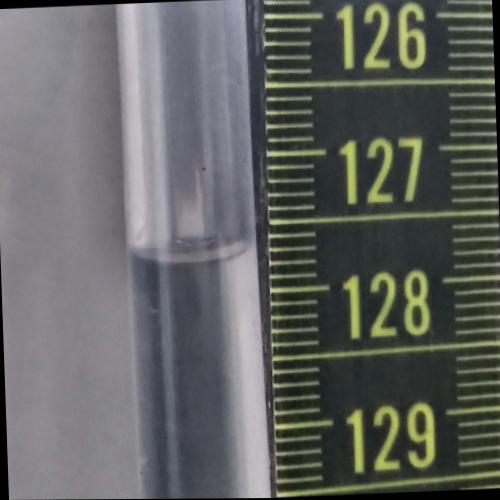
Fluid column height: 127.7 cm